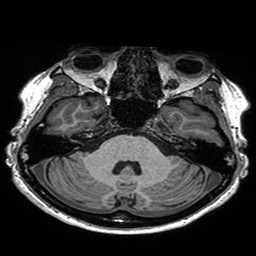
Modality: T1w
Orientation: coronal
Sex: female